Question: I've been trying to remove 2 extra commits at the start of my repo - but when i think I am successful, I push to an empty repo on github and the network graph shows no change.
How it happened is: My friend pushed an initial commit - with a 10 meg library. I told him we would start over so I didn't pull and I made a new initial commit and force pushed. I told him to delete his git folder, but he only deleted all the files in the folder, excluding the .git folder. When he pulled, he made a merge commit, and I didn't notice for a while.
Now the beginning of our git history looks like this:

The blue bit was my second initial commit. When he merged, he simply overwrote everything with my commit. At this point, I have tried going back to my initial commit in a new branch and rebasing and ensuring that I don't "pick" his initial commit, but when I push to an empty repo, his extra initial commit shows up again. I have also tried going back to my initial commit labeled 2 and hand picking (cherry-picking) every commit starting from the one labeled 4 (skipping the other initial commit 1 and merge commit 3). Neither of this is working as both 1 and 3 still get pushed to an empty repo after rebase finished. Is there no way to remove 1 and 3? Since 3 simply throws away all of 1, I think it should be able to.
The rebase commands I used were
'git checkout -b tmpfix'
'git rebase --root -i'
and
'git branch -b tmpfix <sha1>'
'git cherry-pick <sha1>'
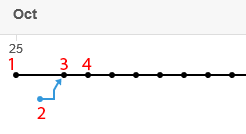
Answer: I found my own solution. Tedious, but worth it for the 98% size reduction in the repo. I'll try to make this as clear as possible - AFAIK this only works with rewriting the whole git history from the initial commit.

- - 'mkdir ~/newRepo''cd ~/newRepo''git init'- 'git remote add original git@github.com:...'- - 'git fetch original'- 'git cherry-pick xxxxxxx''git cherry-pick xxxxxxx^..xxxxxxx'- - - 'git checkout xxxxxxx'- 'git checkout -b branch-name'-
Once you finish master and all connected branches, a force push should rewrite history.
I haven't found a way to preserve history where it branches and merges - it ended up being one continuous line for me, but any branches that aren't merged will still show up as such.